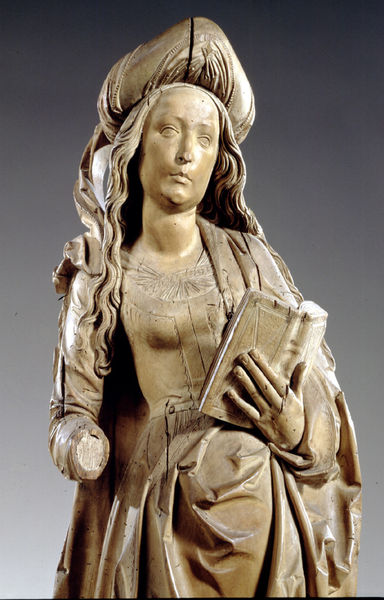
Titel: Weibliche Heilige
Künstler: Tilman Riemenschneider
Schlagwörter: hand, umhang, braun, brust, frau, holz, kleid, nase, stirn, gürtel, rock, falten, gesicht, mensch, stein, hals, gewand, haare, person, locken, skulptur, statue, mieder, risse, weiblich, buch, abbruch, schnitzerei, leiden, struktur, heilige, maria, madonna, magdalena, kopfschmuck, turban, stumpf, sakral, geschnitzt, bnm, beschädigt, vorleserin, passion, weisheit, riemenschneider, leidend, tilman riemenschneider, abgebrochen, söding, toll, mari, södo, statue+, arm fehlt, hand fehlt, holzwurmlöcher, griechische leserin skulptur